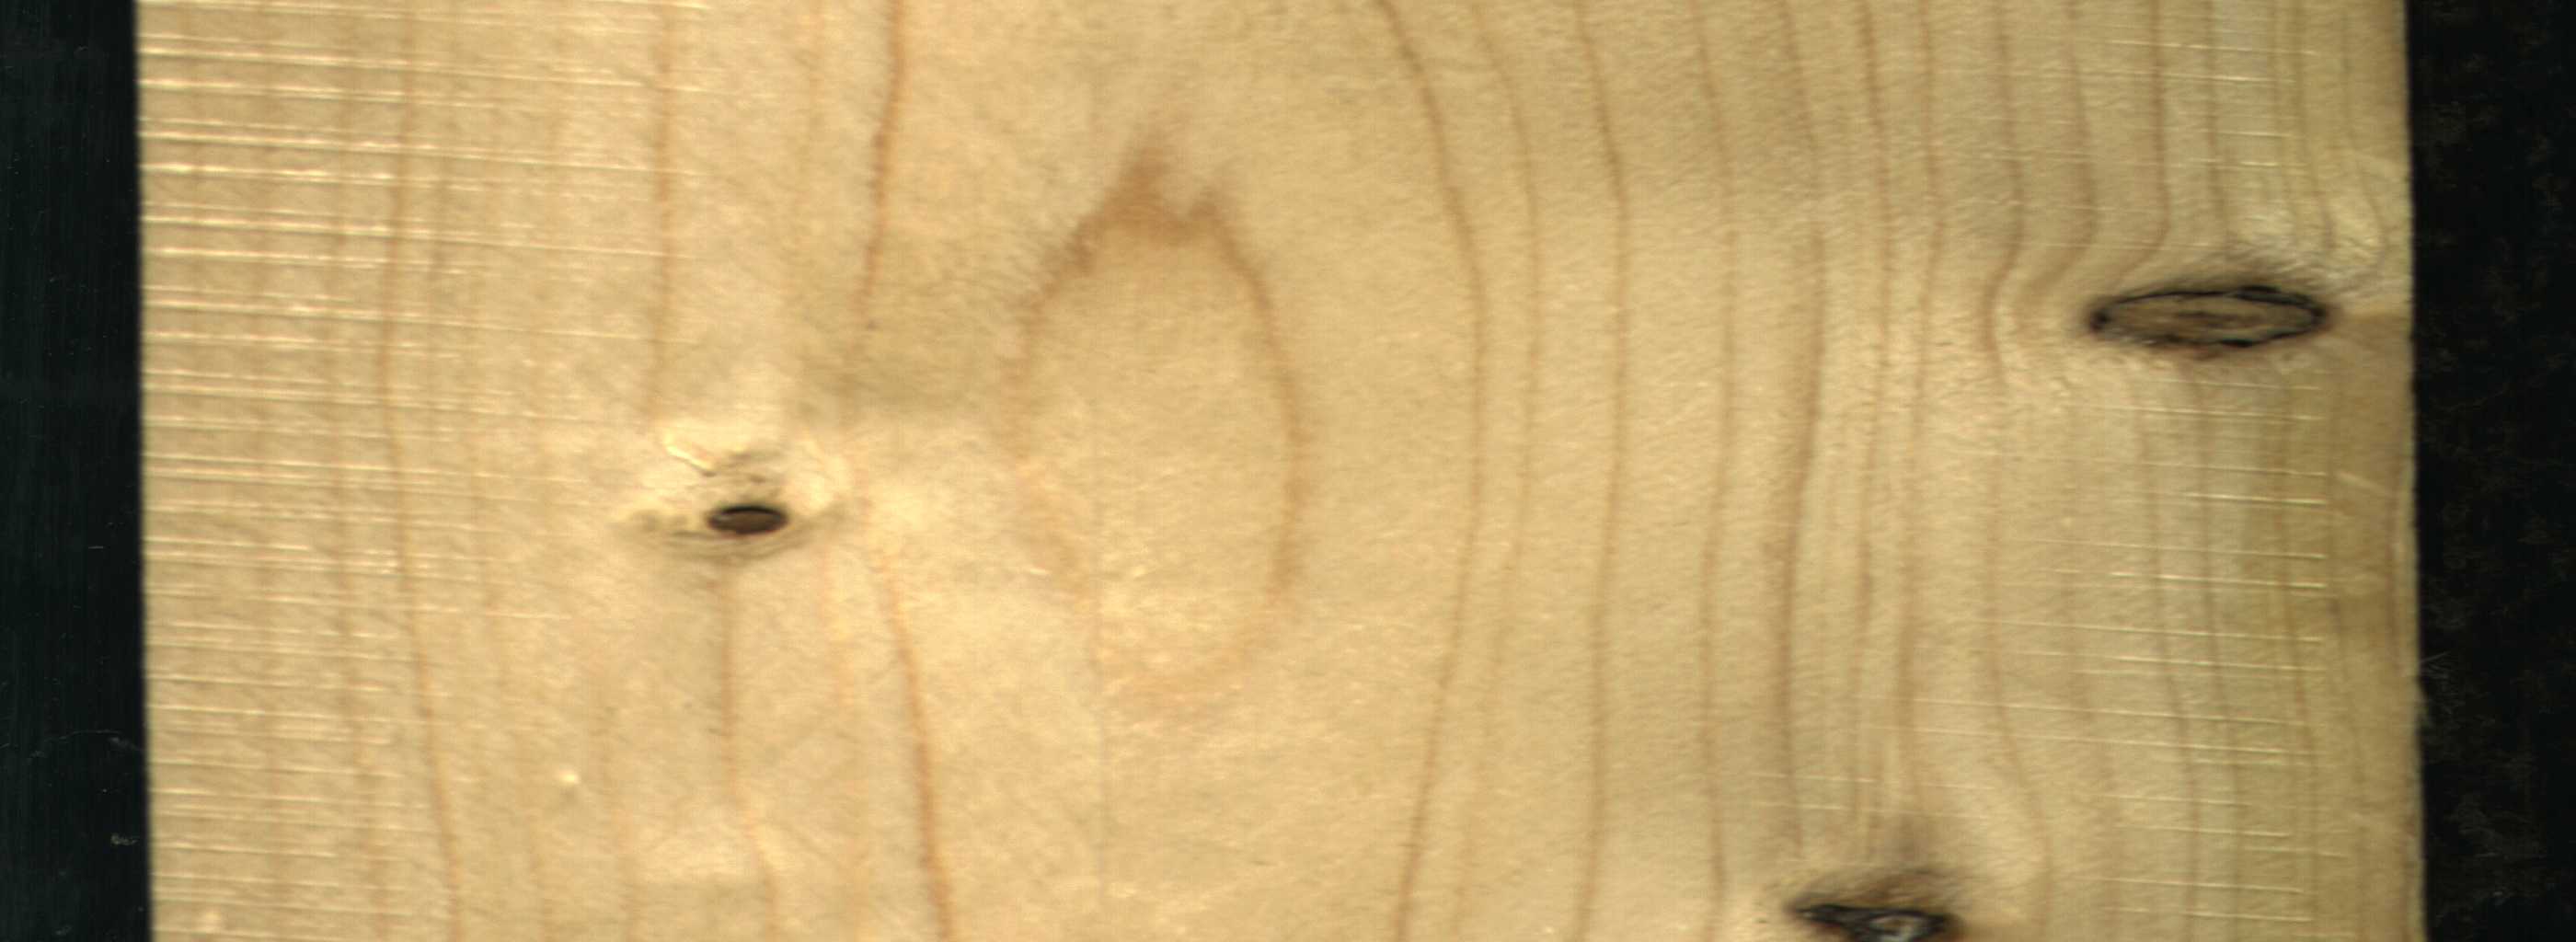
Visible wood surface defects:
Dead_Knot
Dead_Knot
Dead_Knot